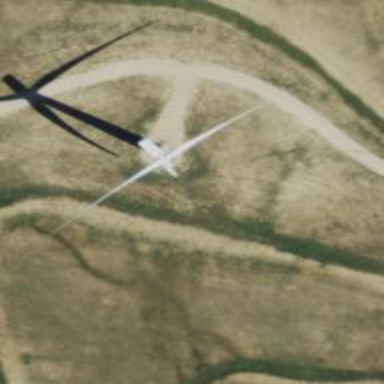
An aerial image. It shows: Wind generator powered by horizontal-axis wind turbine.